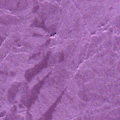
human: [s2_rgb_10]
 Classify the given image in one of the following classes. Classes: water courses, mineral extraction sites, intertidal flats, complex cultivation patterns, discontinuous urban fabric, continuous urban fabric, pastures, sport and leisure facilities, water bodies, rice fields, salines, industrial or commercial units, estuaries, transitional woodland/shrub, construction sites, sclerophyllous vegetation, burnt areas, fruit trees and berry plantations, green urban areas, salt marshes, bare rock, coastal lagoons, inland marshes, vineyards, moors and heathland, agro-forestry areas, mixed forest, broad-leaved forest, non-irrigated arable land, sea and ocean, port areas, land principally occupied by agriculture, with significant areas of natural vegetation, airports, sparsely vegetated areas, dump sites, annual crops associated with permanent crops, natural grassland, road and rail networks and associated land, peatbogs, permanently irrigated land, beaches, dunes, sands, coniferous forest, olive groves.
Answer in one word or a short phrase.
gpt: sea and ocean